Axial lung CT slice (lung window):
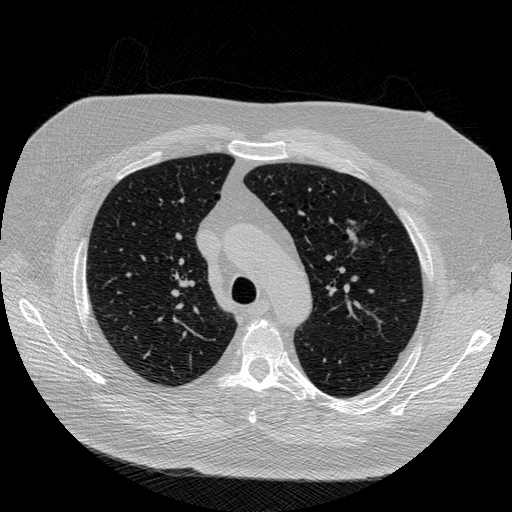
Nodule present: yes
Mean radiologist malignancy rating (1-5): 5